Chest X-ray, AP view. Patient: 63 years old, sex M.
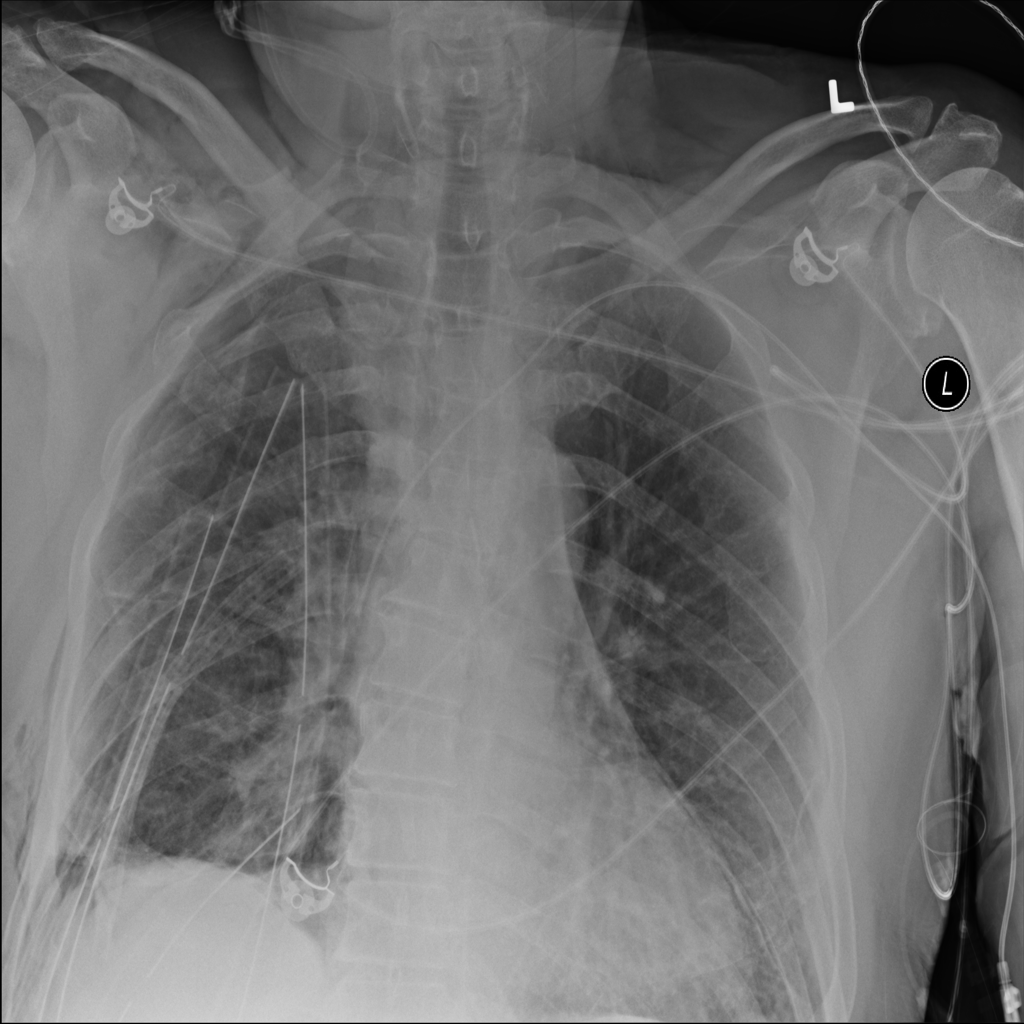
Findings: Atelectasis, Emphysema, Pneumothorax